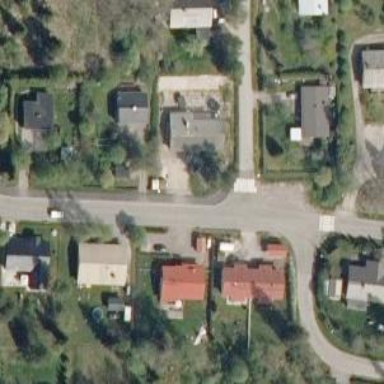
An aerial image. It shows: Asphalt cycleway.